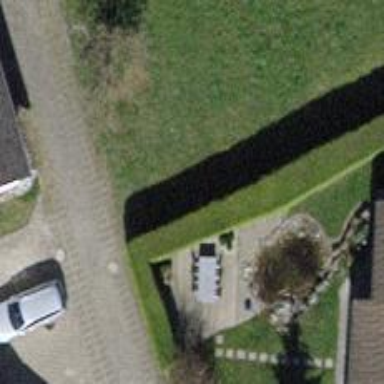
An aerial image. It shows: Hedge barrier.